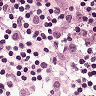
Metastatic tissue present: no